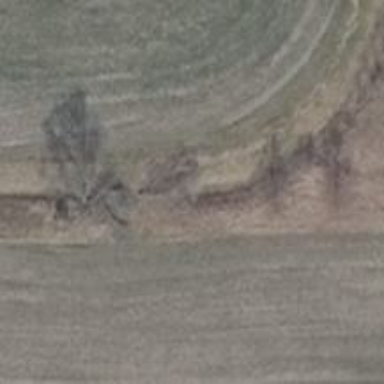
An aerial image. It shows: Culvert tunnel.